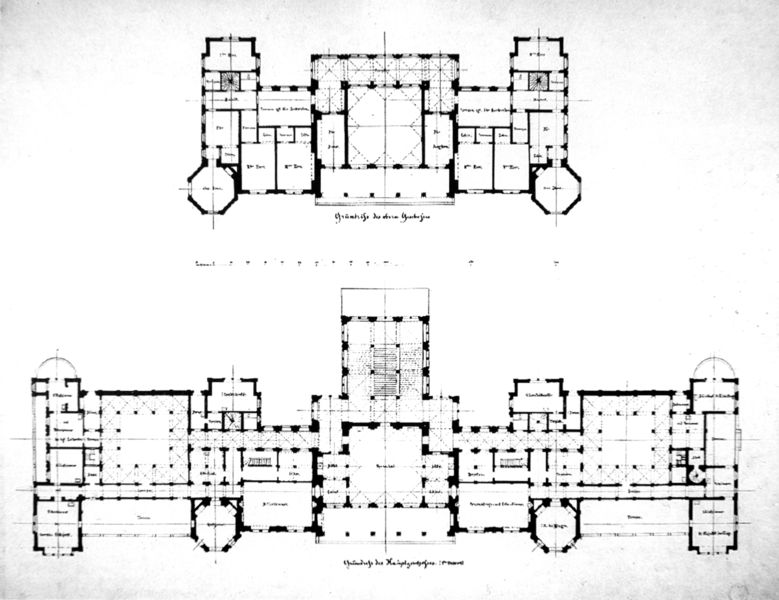
Titel: Entwurf Schloß Feldafing - Grundriss 1. und 2.OG
Künstler: August von Voit
Standort: München
Institution: Architekturmuseum der Technischen Universität
Schlagwörter: flügel, weiß, fenster, grau, pfeiler, schwarz, skizze, stützen, säulen, zeichnung, zimmer, anlage, gebäude, haus, schloss, alt, architektur, barock, häuser, kirche, england, front, turm, garten, schrift, papier, ecke, türen, zwei, grafik, graphik, linien, hof, saal, joche, treppe, treppen, hotel, symmetrie, aufgang, stufen, halle, rechtecke, eingang, gang, innenhof, gewölbe, burg, türme, palast, palazzo, stockwerk, symmetrisch, druck, schwarzweiss, text, beschriftung, flur, räume, entwurf, kopie, arkaden, kathedrale, ecken, quadrate, karte, kreuzrippen, residenz, treppenhaus, etagen, geschosse, plan, achsen, joch, stockwerke, achsensymmetrie, oktogon, beschreibung, oktagonal, sechseck, legende, grundriss, palais, aufriss, architekturzeichnung, maßstab, versailles, bauplan, architekt, risalite, zentralbau, innenhöfe, gänge, atrium, enfilade, innenräume, eingangshalle, obergeschoss, doppelgeschoss, langbau, untergeschoß, ecktürme, grundplan, säle, cortile, enfiladen, renesaince, ehrenhof, sääle, schlosshof, föügel, pallast